Here is the wavelet time-frequency representation (scalogram) of a rolling-element bearing's vibration measurement. Determine the bearing's health state. Answer with exactly one of: normal, inner_race, outer_race, ball.
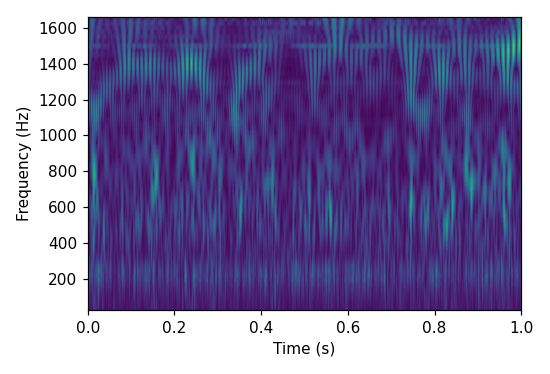
Answer: normal